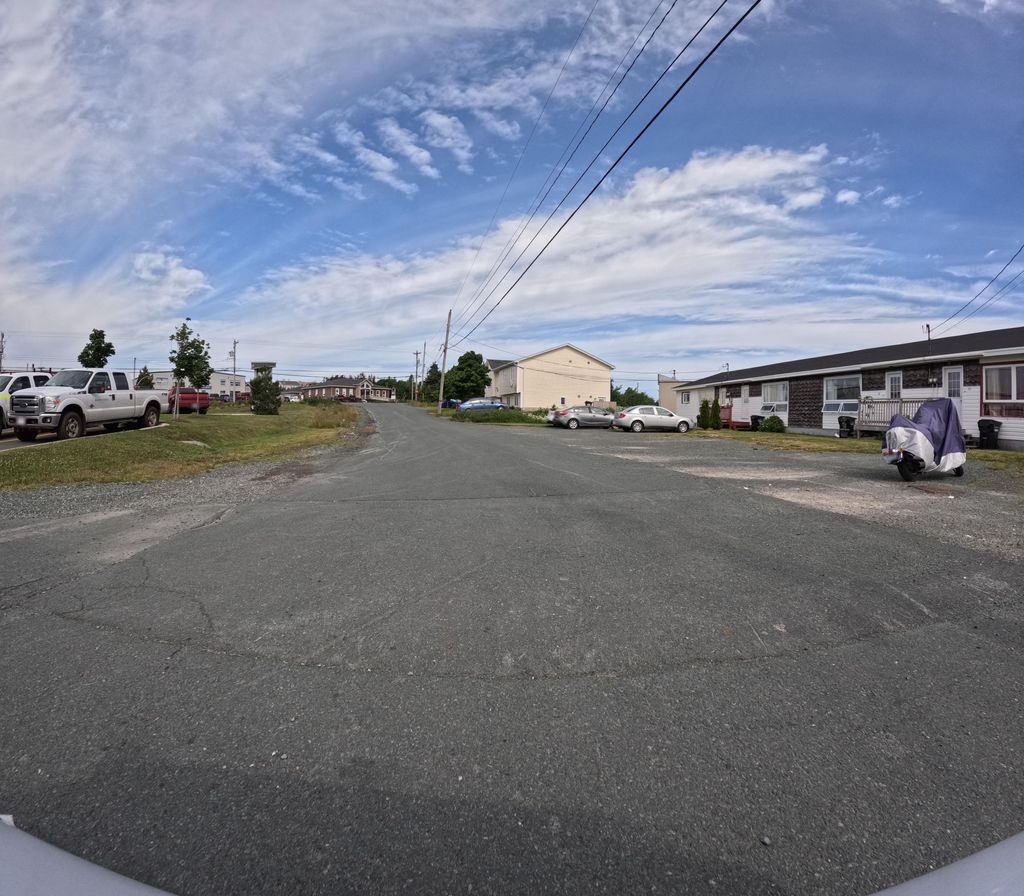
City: st_johns